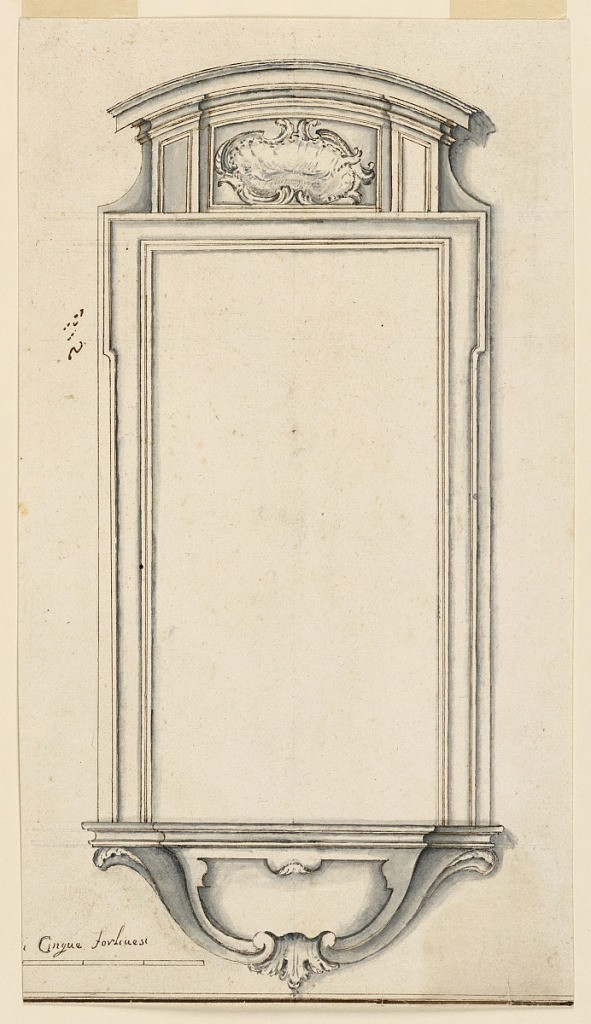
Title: Project for a Window Case
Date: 1775–1800
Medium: Pen and brown ink, brush and gray wash, traces of graphite on off-white laid paper
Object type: Drawing
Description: Window case; in pediment an escutcheon with alternative suggestions. Below, part of the scale.